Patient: sex M, age 69
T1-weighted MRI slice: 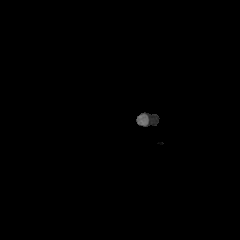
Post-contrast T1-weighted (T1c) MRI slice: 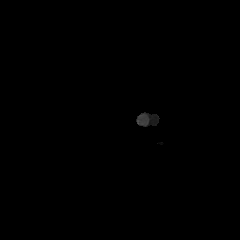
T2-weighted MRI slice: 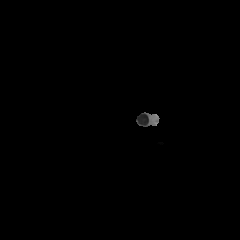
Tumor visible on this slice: no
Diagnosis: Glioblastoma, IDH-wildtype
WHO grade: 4